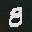
Label: 8